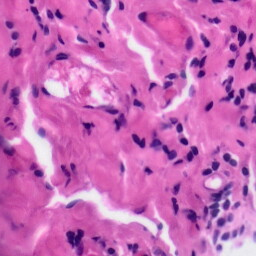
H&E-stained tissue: Tonsil